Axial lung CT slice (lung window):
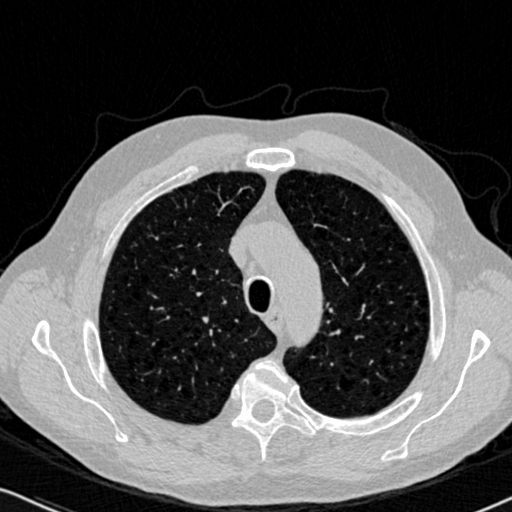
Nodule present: no